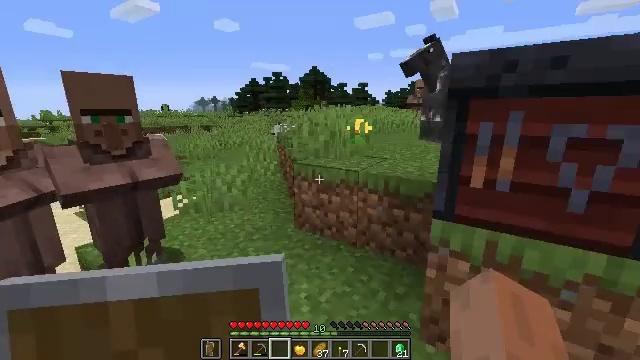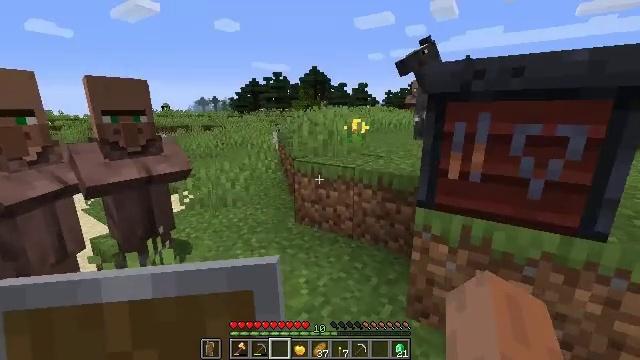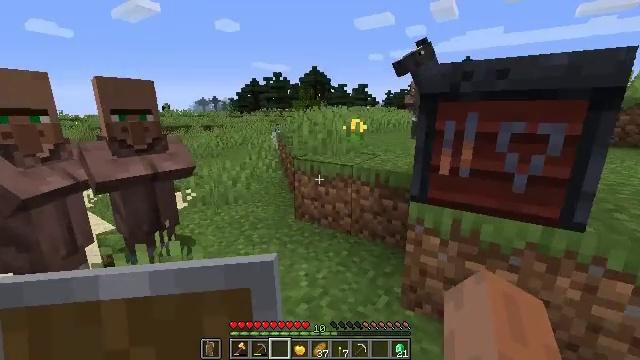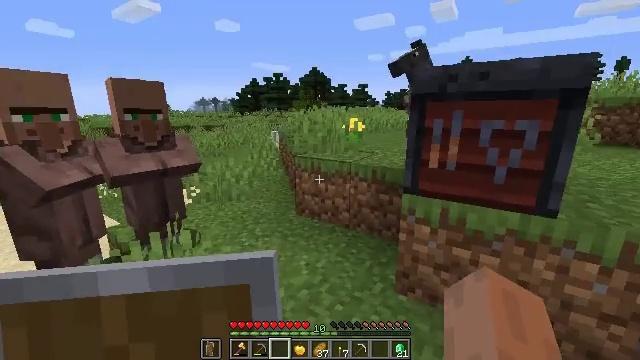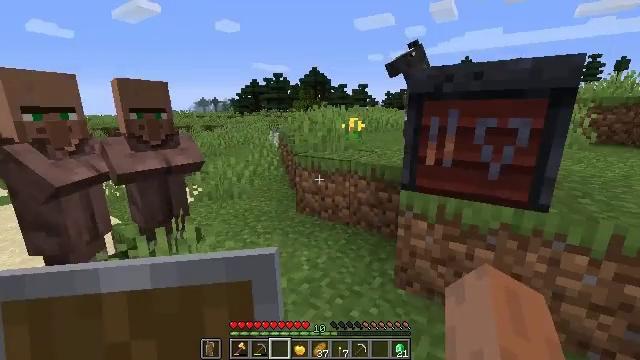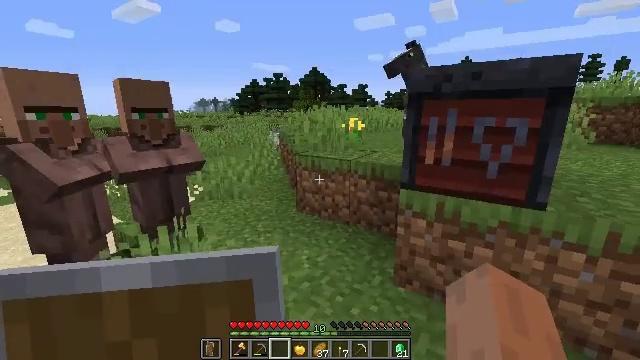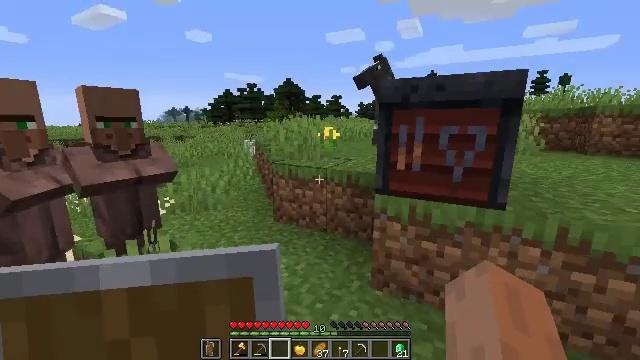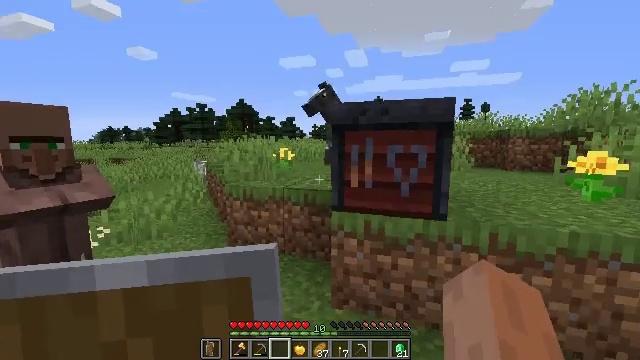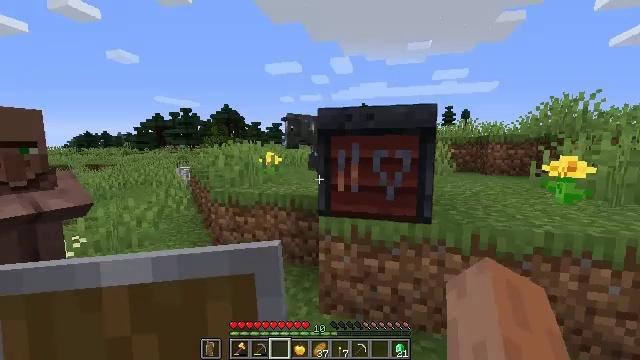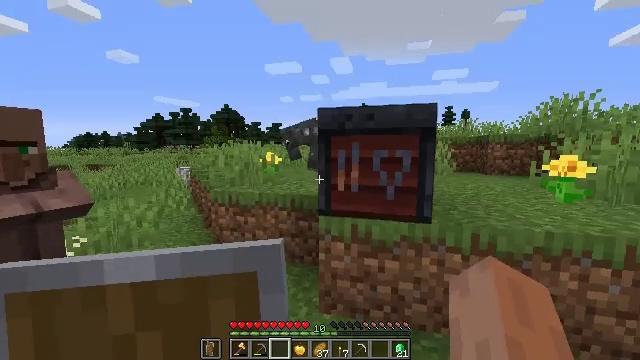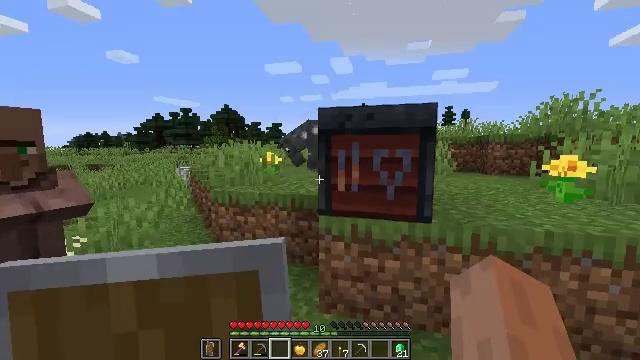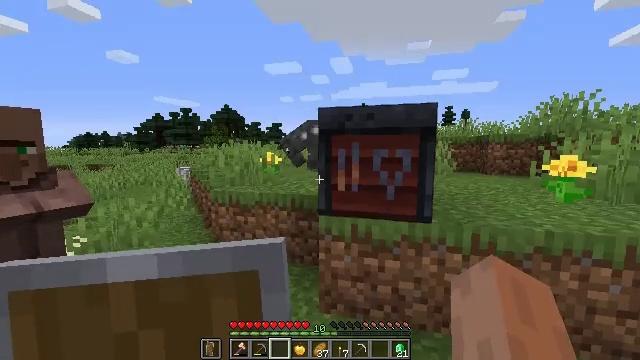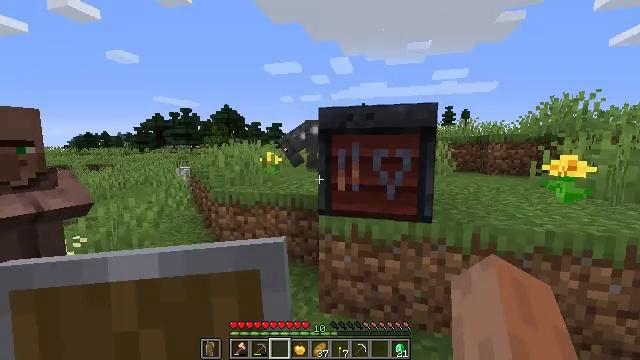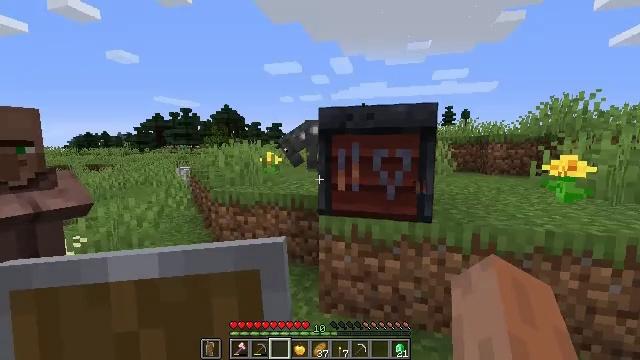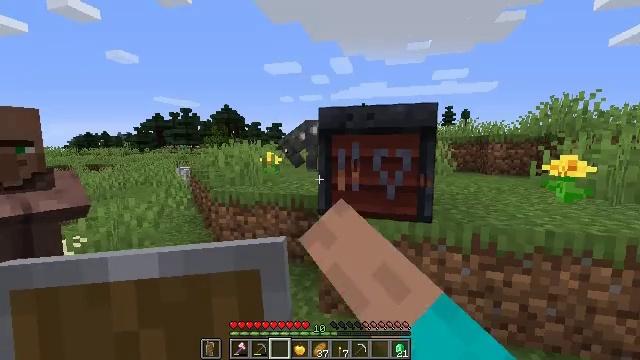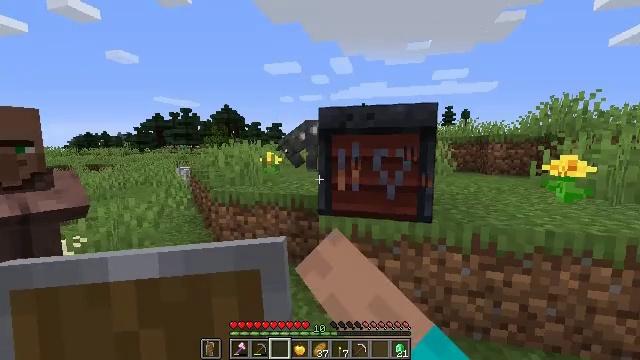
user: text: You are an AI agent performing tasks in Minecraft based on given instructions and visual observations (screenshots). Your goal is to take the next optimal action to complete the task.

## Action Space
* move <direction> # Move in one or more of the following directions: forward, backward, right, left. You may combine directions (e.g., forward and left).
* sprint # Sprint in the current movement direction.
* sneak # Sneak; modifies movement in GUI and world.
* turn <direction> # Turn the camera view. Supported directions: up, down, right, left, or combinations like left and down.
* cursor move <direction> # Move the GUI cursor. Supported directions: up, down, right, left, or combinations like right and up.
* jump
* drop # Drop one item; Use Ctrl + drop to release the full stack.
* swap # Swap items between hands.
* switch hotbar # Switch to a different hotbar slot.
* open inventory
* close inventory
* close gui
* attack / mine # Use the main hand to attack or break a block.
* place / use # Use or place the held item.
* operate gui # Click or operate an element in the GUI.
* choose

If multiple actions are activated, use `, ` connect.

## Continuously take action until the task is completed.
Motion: motion action
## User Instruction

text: Mine the smithing table.
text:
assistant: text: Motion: move back
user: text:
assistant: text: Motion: move back
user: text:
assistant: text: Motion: no_op
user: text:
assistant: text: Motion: no_op
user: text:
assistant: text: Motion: no_op
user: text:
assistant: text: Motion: turn right and up
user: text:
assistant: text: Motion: turn right and up
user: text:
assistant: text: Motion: turn right and up
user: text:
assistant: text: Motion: no_op
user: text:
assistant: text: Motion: no_op
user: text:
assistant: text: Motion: no_op
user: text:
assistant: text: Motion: no_op
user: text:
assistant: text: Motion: attack / mine
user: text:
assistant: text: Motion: attack / mine
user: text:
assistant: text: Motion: attack / mine
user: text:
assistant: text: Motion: attack / mine
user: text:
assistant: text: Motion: no_op
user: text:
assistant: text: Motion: no_op
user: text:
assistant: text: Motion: move right
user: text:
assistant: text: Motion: move right
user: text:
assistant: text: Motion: move forward and move right, turn left
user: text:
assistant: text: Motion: move forward and move right, turn left and down
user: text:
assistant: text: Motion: move forward and move right, turn left and down
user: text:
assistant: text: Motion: move forward and move right, turn left and down
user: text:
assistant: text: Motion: move right, turn left
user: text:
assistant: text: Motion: turn left
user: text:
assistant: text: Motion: no_op
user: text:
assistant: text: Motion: no_op
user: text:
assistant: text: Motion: no_op
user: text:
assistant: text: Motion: no_op